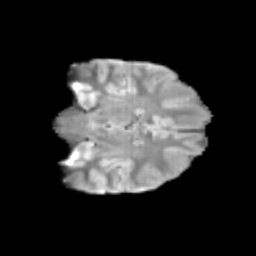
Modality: T2w
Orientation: coronal
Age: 12
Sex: female
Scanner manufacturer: siemens
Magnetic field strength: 3 T
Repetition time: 3.8 s
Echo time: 0.07 s